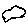
Label: cloud